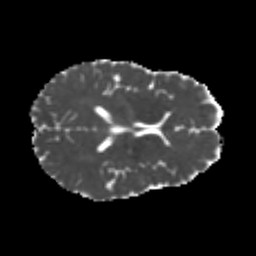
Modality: MD
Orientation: axial
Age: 21
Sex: female
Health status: healthy
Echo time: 0.074 s